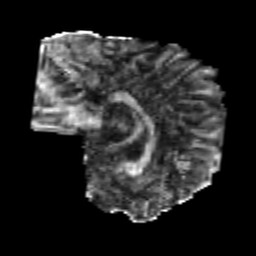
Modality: FA
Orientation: sagittal
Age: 24
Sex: male
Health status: healthy
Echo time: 0.074 s